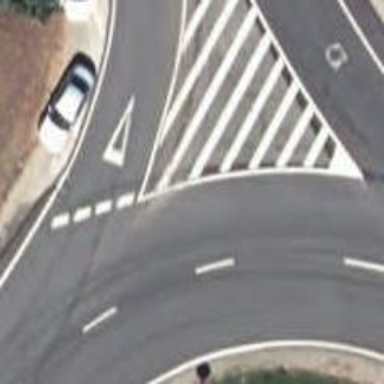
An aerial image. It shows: Road with "give way" sign.